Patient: sex M, age 44
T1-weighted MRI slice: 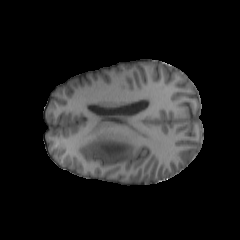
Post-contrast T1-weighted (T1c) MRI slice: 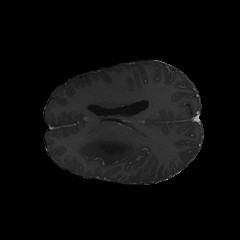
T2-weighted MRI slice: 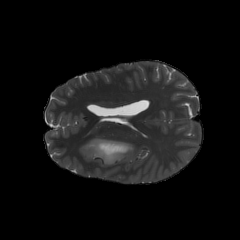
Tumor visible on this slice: yes
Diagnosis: Astrocytoma, IDH-mutant
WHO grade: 3